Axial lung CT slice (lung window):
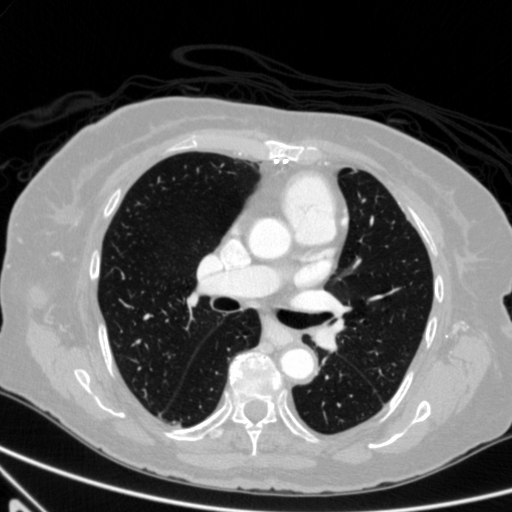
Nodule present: no